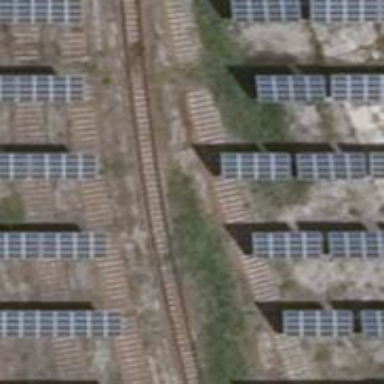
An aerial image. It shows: Abandoned railway.